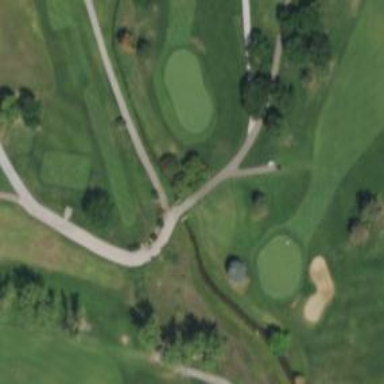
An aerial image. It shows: Golf cart path that is bridge over path.